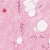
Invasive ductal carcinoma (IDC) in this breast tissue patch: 0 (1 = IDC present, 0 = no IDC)